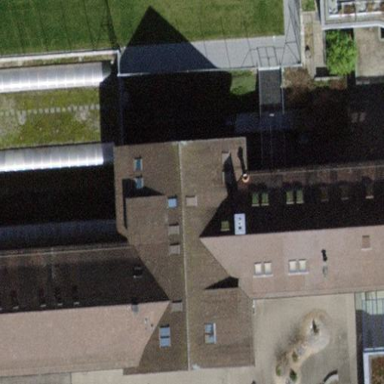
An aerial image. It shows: School building.